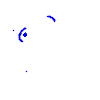
Particle: proton